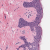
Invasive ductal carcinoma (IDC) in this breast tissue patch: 0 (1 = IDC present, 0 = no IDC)